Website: bh-photo
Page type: gifting
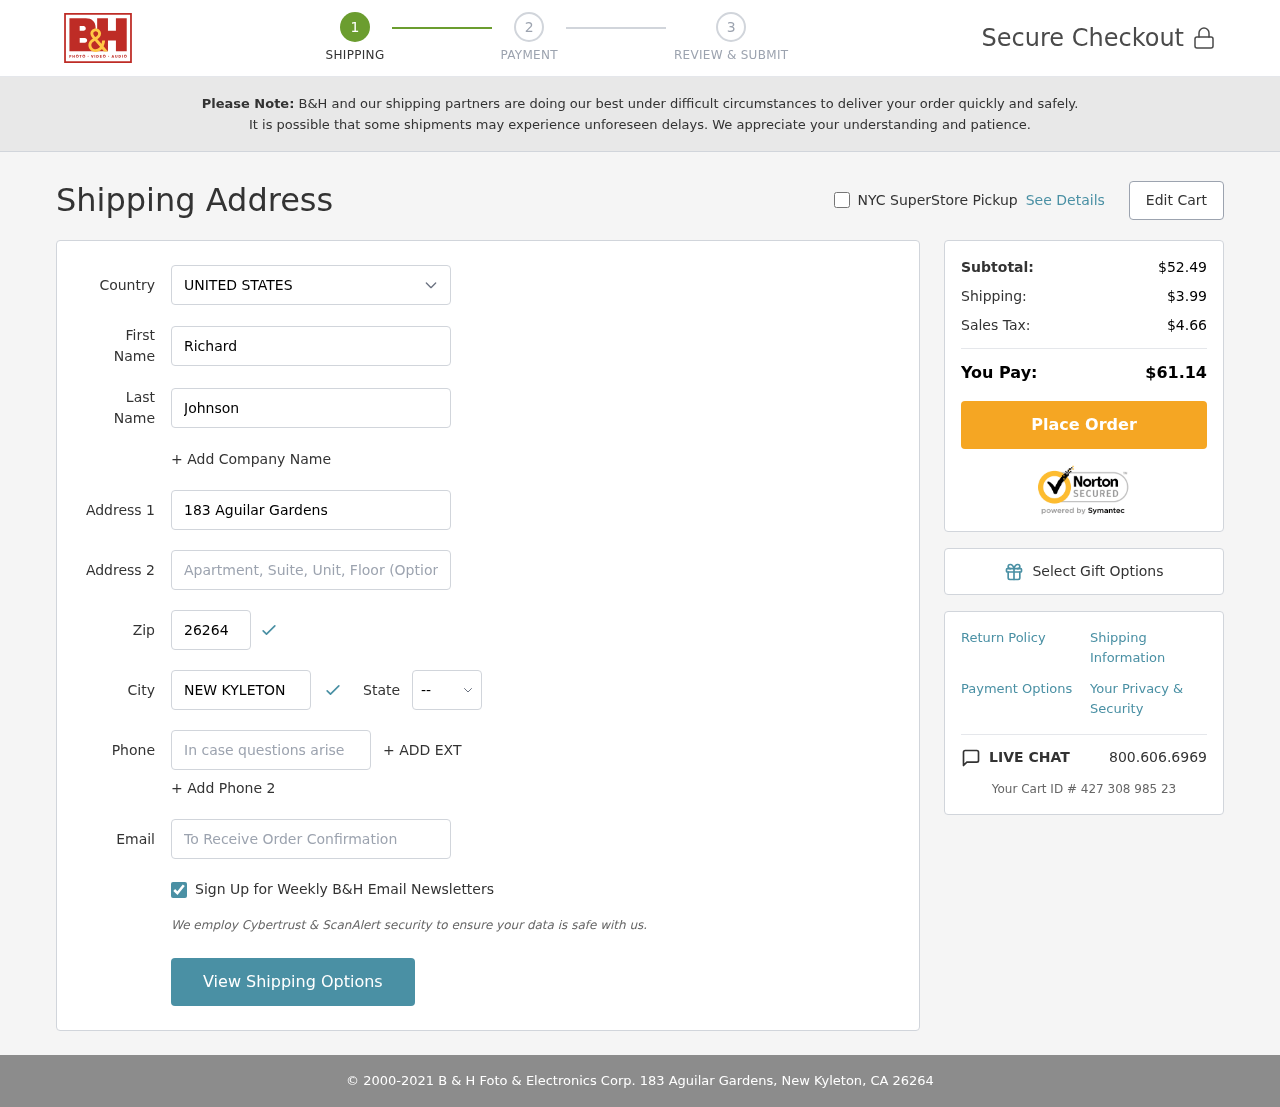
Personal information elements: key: PII_CITY
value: New Kyleton
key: PII_COUNTRY
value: United States
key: PII_EMAIL
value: richard.johnson@yahoo.com
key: PII_FIRSTNAME
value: Richard
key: PII_LASTNAME
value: Johnson
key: PII_PHONE
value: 3139321755
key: PII_POSTCODE
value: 26264
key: PII_STATE_ABBR
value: CA
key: PII_STREET
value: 183 Aguilar Gardens
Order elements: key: ORDER_SUBTOTAL
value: $52.49
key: ORDER_SHIPPING_COST
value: $3.99
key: ORDER_TAX
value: $4.66
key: ORDER_TOTAL
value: $61.14
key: ORDER_ID
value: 427 308 985 23